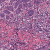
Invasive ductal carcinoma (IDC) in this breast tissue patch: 0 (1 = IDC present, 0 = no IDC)